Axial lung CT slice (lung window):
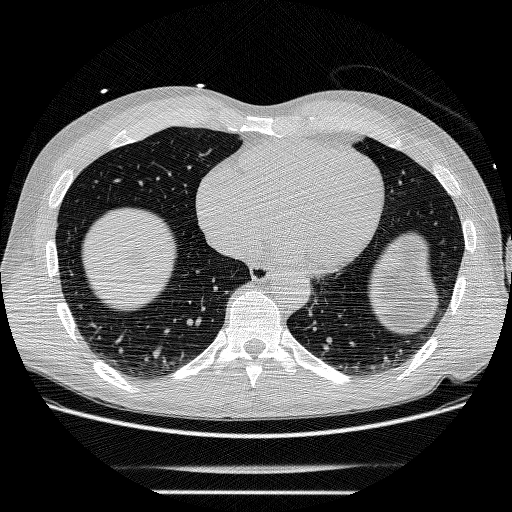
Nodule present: no